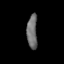
Tissue: prostate
Cell type: Fibroblasts
Senescence score: 0.8267
Nuclear area (px): 349
Mean DAPI intensity: 110.149